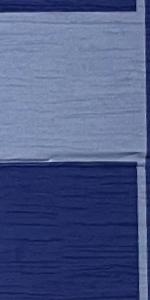
Label: Empty